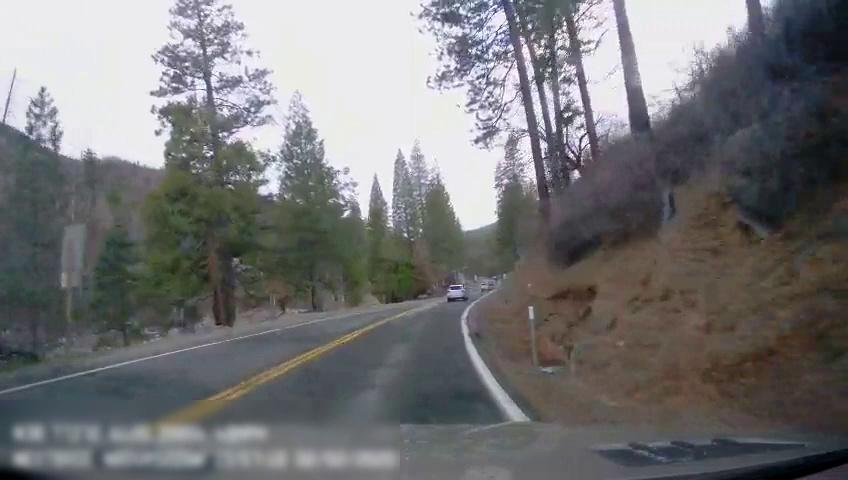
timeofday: Day
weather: Cloudy
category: Drivable Space
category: Vehicles | Car
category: Lanes | Current Lane
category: Lanes | Current Lane
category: Lanes | Opposite Lane